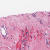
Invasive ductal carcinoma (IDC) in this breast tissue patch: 0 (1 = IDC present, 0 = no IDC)